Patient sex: M
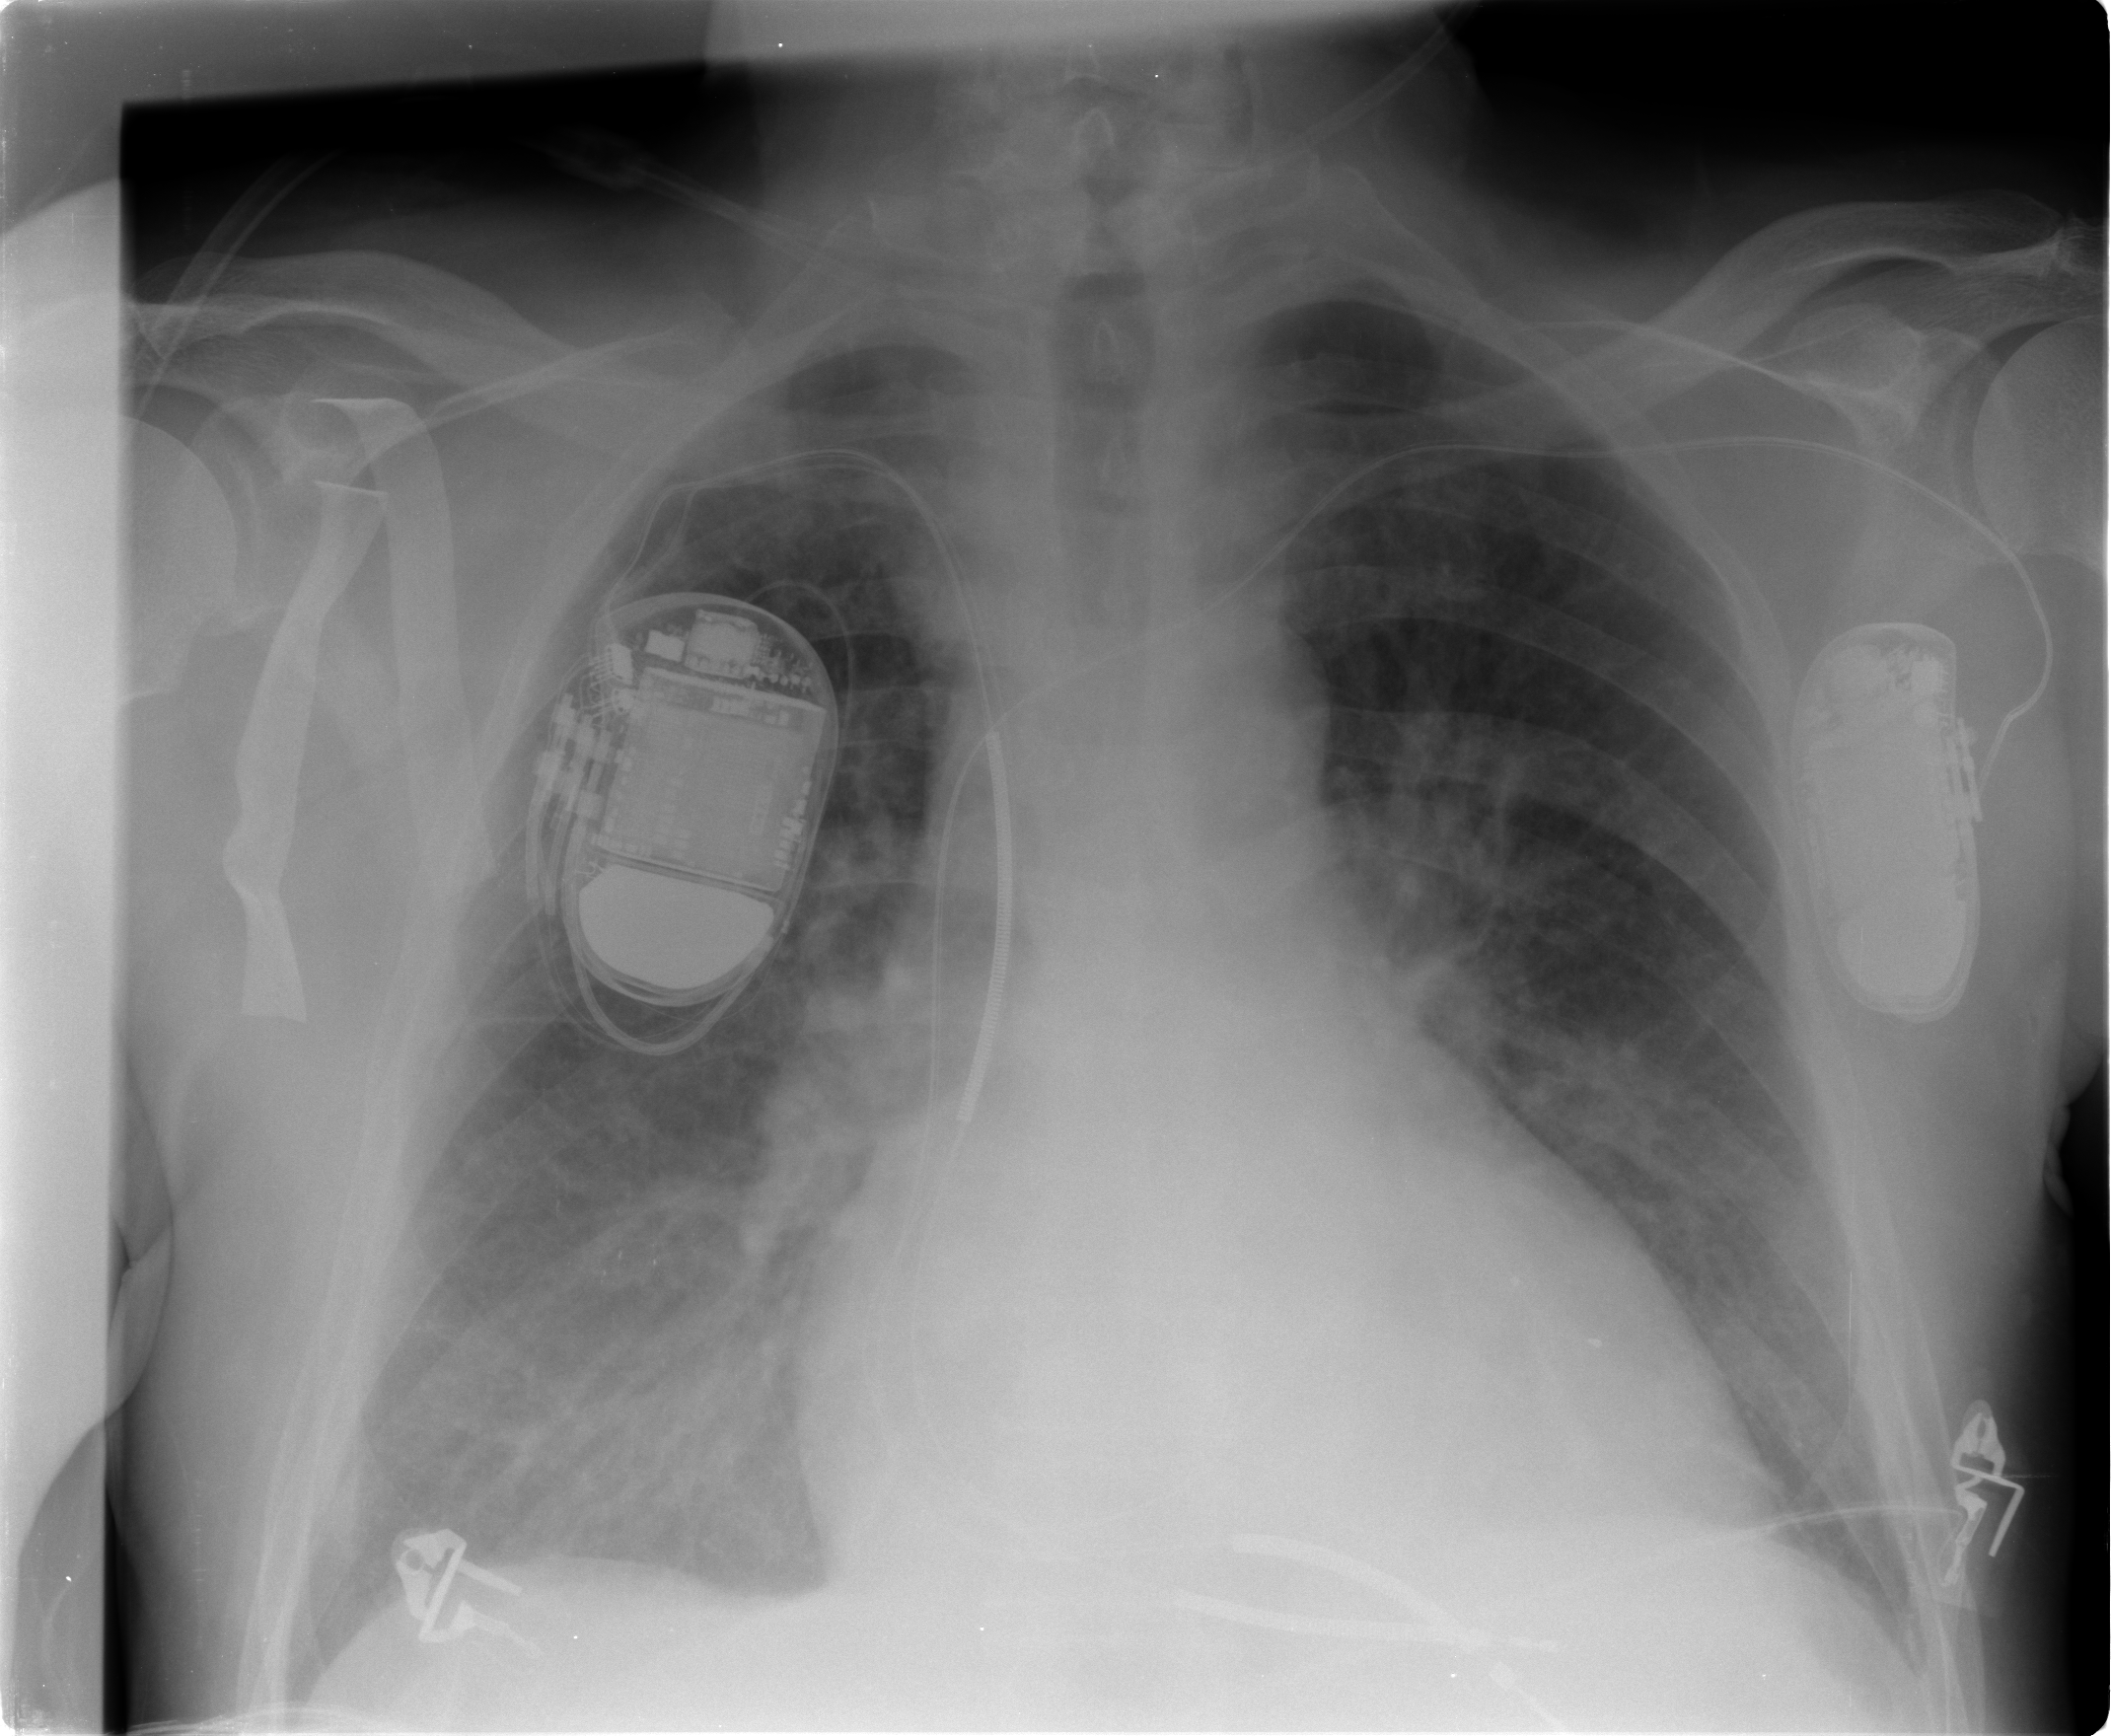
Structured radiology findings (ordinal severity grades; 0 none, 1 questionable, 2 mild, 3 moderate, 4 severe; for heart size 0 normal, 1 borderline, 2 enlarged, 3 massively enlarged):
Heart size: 1
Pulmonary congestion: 3
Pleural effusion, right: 2
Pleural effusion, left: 0
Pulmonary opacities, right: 3
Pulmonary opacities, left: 3
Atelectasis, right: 2
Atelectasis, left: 2